Field crop: maize
Growth stage: 2
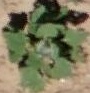
Species: chenopodium